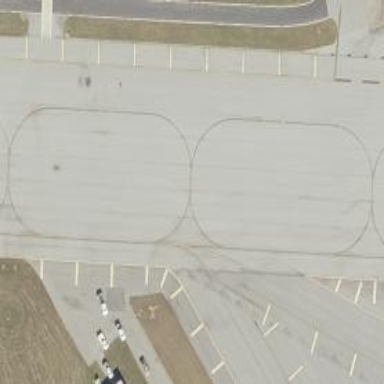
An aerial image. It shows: View of taxiway at the airport.